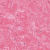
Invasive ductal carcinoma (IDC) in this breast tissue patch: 0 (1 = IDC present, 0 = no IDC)